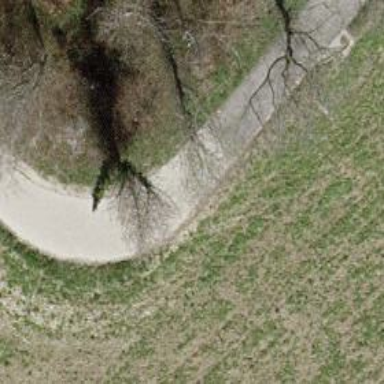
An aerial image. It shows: Well-maintained track road with grade 1 tracktype.